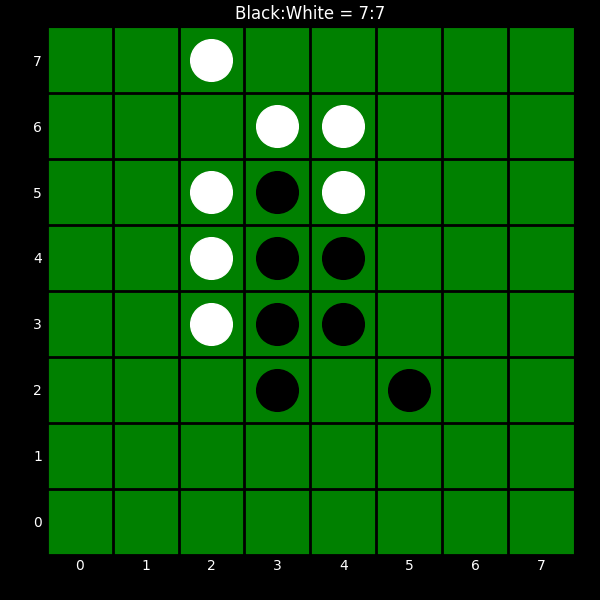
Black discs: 7
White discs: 7